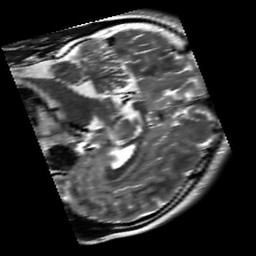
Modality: T2w
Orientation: sagittal
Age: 18
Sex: male
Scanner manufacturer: siemens
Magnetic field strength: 3 T
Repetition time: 7 s
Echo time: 0.09 s